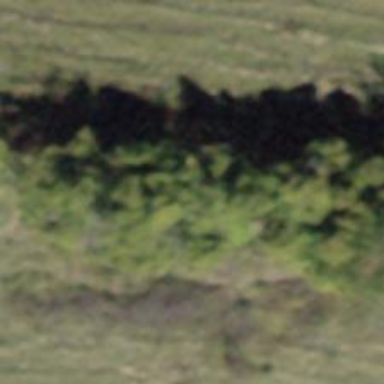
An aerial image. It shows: Row of trees in natural setting.